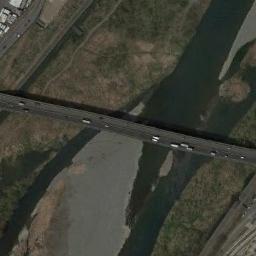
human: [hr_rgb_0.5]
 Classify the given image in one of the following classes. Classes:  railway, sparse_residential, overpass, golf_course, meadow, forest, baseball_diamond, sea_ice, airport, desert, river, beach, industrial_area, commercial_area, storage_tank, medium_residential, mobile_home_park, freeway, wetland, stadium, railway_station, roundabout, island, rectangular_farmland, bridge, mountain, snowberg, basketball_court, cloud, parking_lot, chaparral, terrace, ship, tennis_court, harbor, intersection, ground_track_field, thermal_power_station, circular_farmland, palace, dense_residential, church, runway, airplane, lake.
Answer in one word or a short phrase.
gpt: bridge